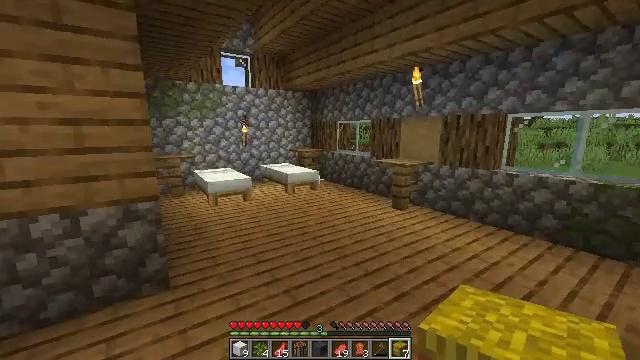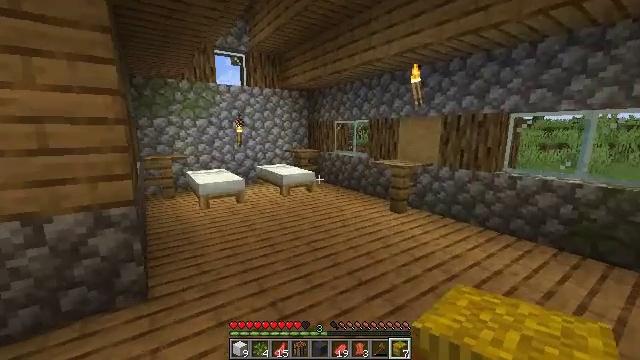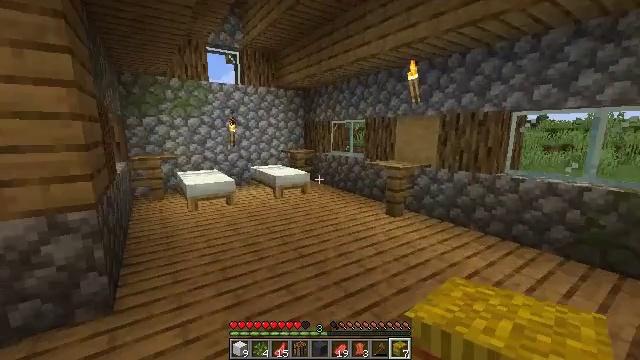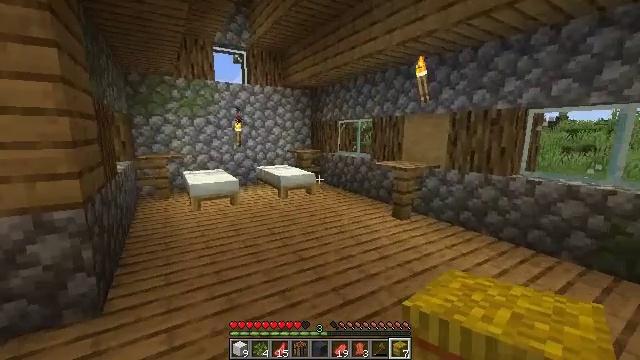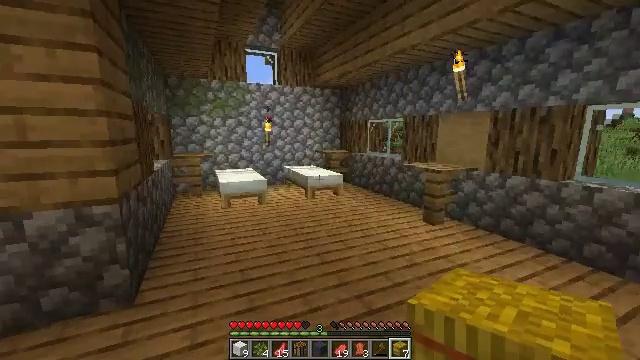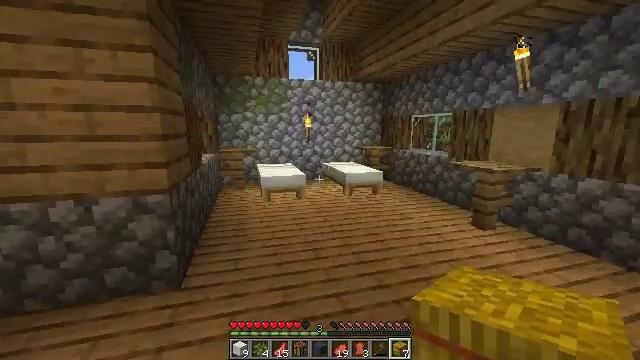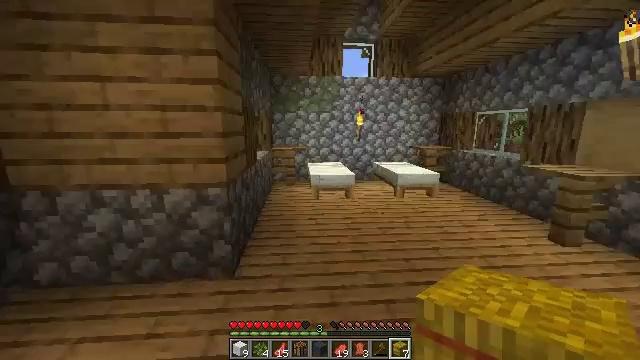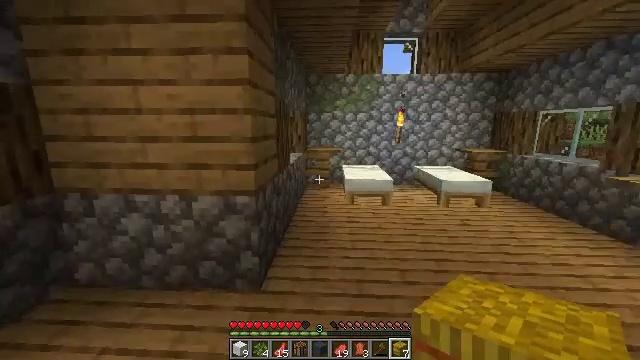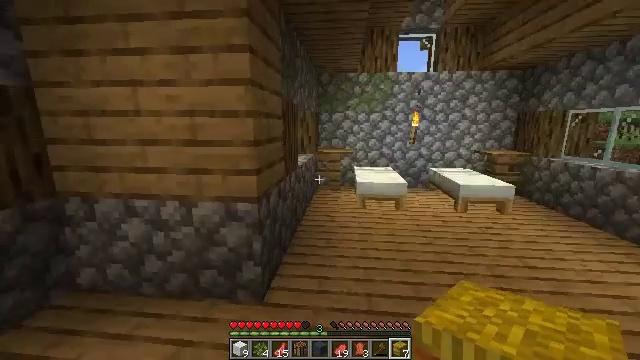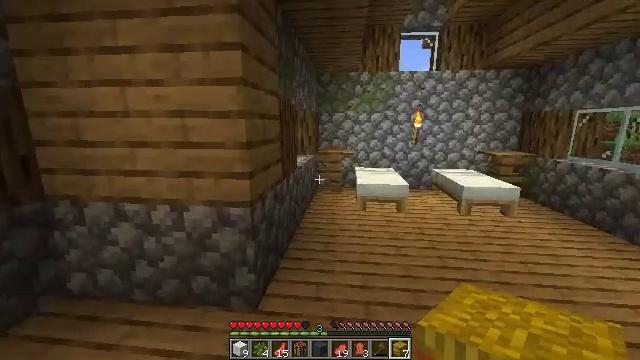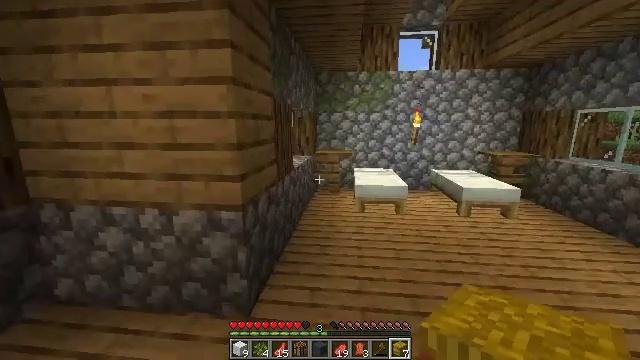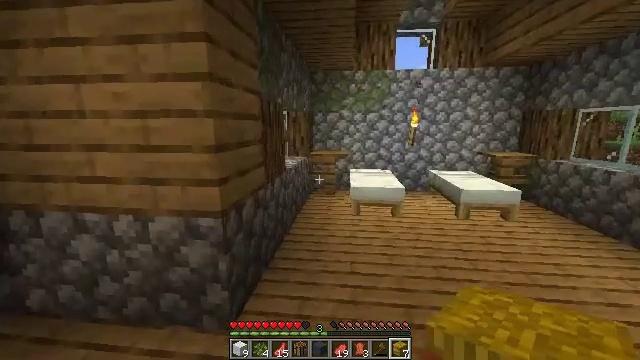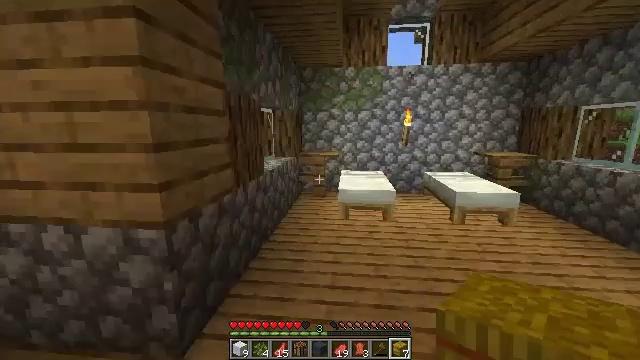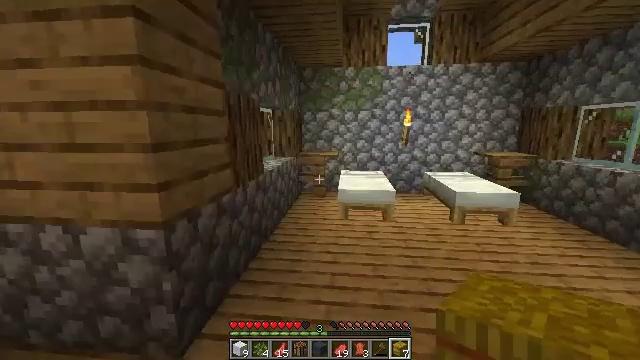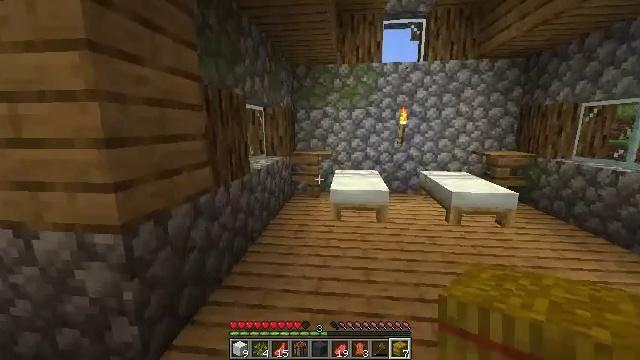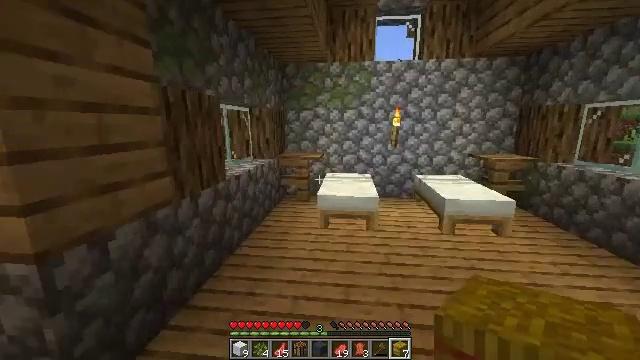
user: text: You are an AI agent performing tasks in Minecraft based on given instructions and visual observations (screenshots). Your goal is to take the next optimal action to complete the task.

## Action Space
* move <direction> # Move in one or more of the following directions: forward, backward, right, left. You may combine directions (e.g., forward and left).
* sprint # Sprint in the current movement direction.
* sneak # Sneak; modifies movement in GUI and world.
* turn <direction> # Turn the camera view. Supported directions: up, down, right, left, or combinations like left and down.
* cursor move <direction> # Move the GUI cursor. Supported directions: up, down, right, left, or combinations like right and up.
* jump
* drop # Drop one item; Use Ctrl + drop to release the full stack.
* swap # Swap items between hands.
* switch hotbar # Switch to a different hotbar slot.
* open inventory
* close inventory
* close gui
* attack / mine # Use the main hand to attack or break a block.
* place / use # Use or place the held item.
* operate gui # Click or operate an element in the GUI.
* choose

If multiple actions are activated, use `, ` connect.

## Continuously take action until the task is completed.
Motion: motion action
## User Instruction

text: Collect the blast furnace by mining it.
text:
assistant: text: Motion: move forward and move right
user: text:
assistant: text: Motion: move forward and move right
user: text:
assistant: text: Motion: move forward and move right, turn left
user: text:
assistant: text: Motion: move forward and move right, turn left
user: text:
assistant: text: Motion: move forward and move right, turn left
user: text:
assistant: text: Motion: move forward, turn left
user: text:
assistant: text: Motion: move forward, turn left
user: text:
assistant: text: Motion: move forward and move right, turn left
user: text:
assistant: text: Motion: move forward and move right
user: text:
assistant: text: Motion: move forward and move right
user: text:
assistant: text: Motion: move forward and move right
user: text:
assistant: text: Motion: move forward and move right
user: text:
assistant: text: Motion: move forward and move right
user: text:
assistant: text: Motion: move forward and move right
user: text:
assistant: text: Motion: move forward and move right
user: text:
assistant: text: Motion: move forward and move right
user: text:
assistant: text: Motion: move right, turn left and up
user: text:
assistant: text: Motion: turn right and up
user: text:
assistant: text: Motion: turn right and up
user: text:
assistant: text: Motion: turn up
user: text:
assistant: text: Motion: turn left and down
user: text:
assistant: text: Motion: turn left and down
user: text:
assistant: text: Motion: turn left and down
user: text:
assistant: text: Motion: move back, turn left and down
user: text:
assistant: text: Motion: move back, turn left and down
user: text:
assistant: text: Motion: move back, turn left and down
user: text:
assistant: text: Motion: move back, turn left
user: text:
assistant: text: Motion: move back, turn left
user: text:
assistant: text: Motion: turn left
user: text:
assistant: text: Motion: turn left